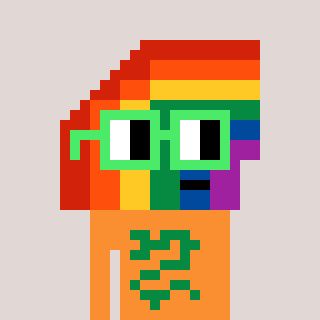
a pixel art character with square light green glasses, a rainbow-shaped head and a orange-colored body on a warm background